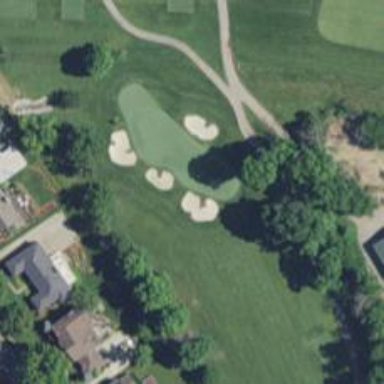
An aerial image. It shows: View of golf hole.